Question: I am trying to check specific form field is valid or not on button click event but not working.
I have included this jQuery library:
'''
<script type='text/javascript' src="http://ajax.aspnetcdn.com/ajax/jquery.validate/1.8/jquery.validate.min.js"></script>
'''
and jQuery code:
'''
<script type='text/javascript'>//<![CDATA[
$(window).load(function(){
$(function () {
//The client side validations
var validator = $("#form").validate({
rules: {
brokercat: {
required: true
}
},
messages: {
brokercat: {
required: "required"
}
},
});
});
$(".next").click(function () {
alert($("#brokercat").valid());
});
});
</script>
'''
HTML Code:
'''
<form name="form" id="form" action="#">
<div class="radio">
<input name="brokercat" id="radiobtn" type="radio" name="radio" value="cat05">
<label for="radiobtn">
<p>My business would benefit from having more cash available.</p>
</label>
<input name="brokercat" id="radiobtn1" type="radio" name="radio" value="cat04">
<label for="radiobtn1">
<p>My business needs to buy a new piece of equipment.</p>
</label>
<input name="brokercat" id="radiobtn2" type="radio" name="radio" value="cat02">
<label for="radiobtn2">
<p>My business wants to buy the property that it already
<br/>occupies or is looking to move into. Or, I am looking to buy
<br/>a business and that includes the premises it occupies.</p>
</label>
<input name="brokercat" id="radiobtn3" type="radio" name="radio" value="cat06">
<label for="radiobtn3">
<p>I need to acquire a new vehicle for my business.</p>
</label>
<input name="brokercat" id="radiobtn4" type="radio" name="radio" value="cat07">
<label for="radiobtn4">
<p>I am looking to develop residential or commercial premises.</p>
</label>
<input name="brokercat" id="radiobtn5" type="radio" name="radio" value="cat08">
<label for="radiobtn5">
<p>I need to borrow for less than 12 months for a property transaction.</p>
</label>
<input name="brokercat" id="radiobtn6" type="radio" name="radio" value="cat03">
<label for="radiobtn6">
<p>I have outstanding invoices that I would like to use to raise
<br/>some extra funding.</p>
</label>
<input name="brokercat" id="radiobtn7" type="radio" name="radio" value="cat09">
<label for="radiobtn7">
<p>I/we have a pension fund that we would like to consider
<br/>using to raise some capital.</p>
</label>
<input name="brokercat" id="radiobtn8" type="radio" name="radio" value="cat01">
<label for="radiobtn8">
<p>I am looking to buy a property as an investment and to rent
<br/>it out.</p>
</label>
<input name="brokercat" id="radiobtn9" type="radio" name="radio" value="cat10">
<label for="radiobtn9">
<p>My business is looking to help with its overseas trading and
<br/>exporting.</p>
</label>
<input type="button" class="next" value="Next" />
</div>
</form>
'''
I am getting this error:

Any idea why it is not working.
Thanks.
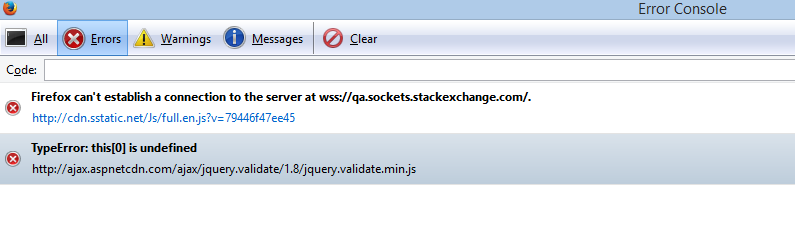
Answer: There is no element in your code with ID as 'brokercat', '#brokercat' is an ID based selector. It is the 'name' attribute.
Use
'''
$("[name='brokercat']").valid() //returns 0 or 1
'''
---
'''
$(".next").click(function () {
alert($("[name='brokercat']").valid());
});
'''
<URL>
*Note : Make sure you include both jQuery and jQuery.validate.js references which are compatible.